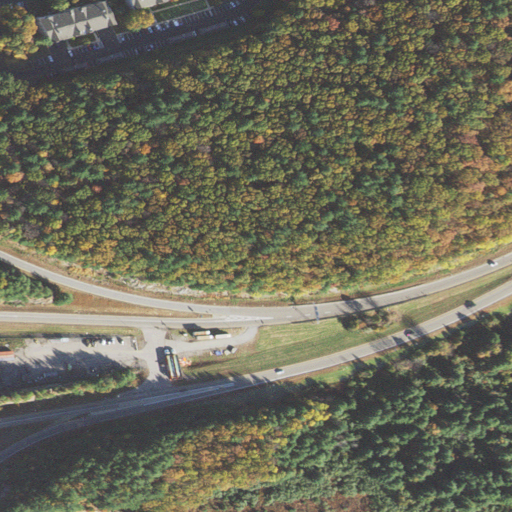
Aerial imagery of mountain in Massachusetts named Wheeler Hill containing deciduous forest, mixed forest, low intensity development, medium intensity development, grassland, open development, and high intensity development